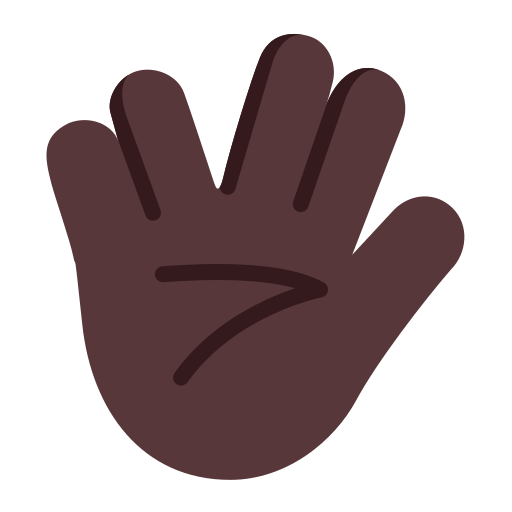
vulcan salute flat dark